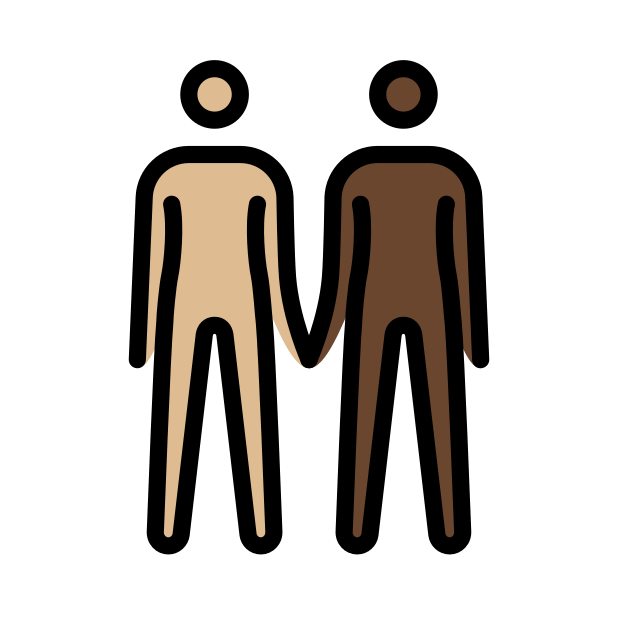
people holding hands: medium-light skin tone, dark skin tone